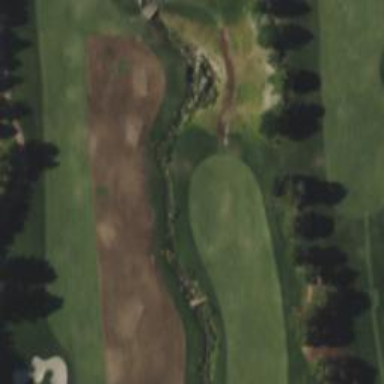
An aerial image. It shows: Pathway for golfing.